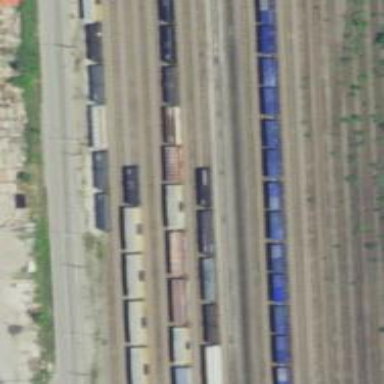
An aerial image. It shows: Railway yard.